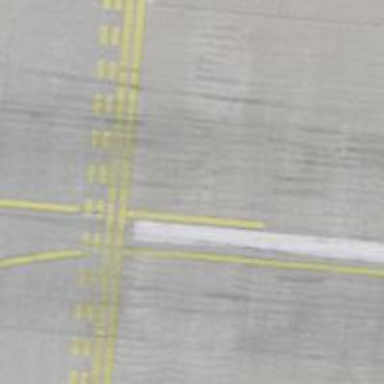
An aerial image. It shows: Runway surface made of asphalt at airport.